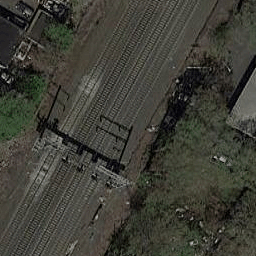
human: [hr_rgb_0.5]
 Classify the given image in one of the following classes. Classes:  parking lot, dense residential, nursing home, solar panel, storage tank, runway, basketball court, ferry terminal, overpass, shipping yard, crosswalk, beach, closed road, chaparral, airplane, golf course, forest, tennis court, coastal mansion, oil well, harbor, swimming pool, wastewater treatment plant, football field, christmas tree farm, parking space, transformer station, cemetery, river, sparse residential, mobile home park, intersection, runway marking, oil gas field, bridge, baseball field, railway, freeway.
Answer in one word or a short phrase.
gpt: railway